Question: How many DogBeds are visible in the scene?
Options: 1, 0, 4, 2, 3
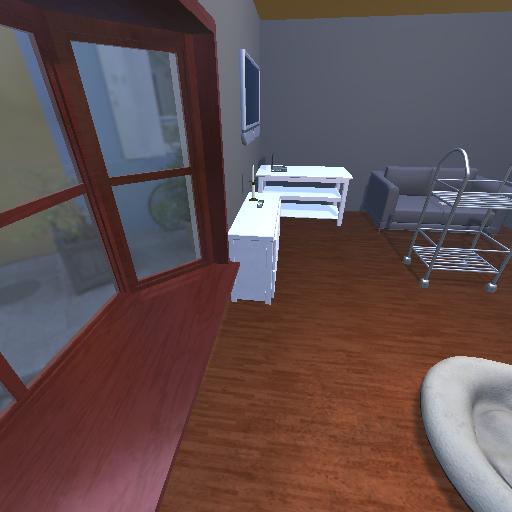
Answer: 1